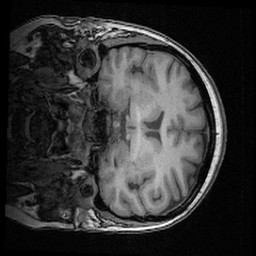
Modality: T1w
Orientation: coronal
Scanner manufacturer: ge
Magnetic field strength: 3 T
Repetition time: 0.008572 s
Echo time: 0.003384 s